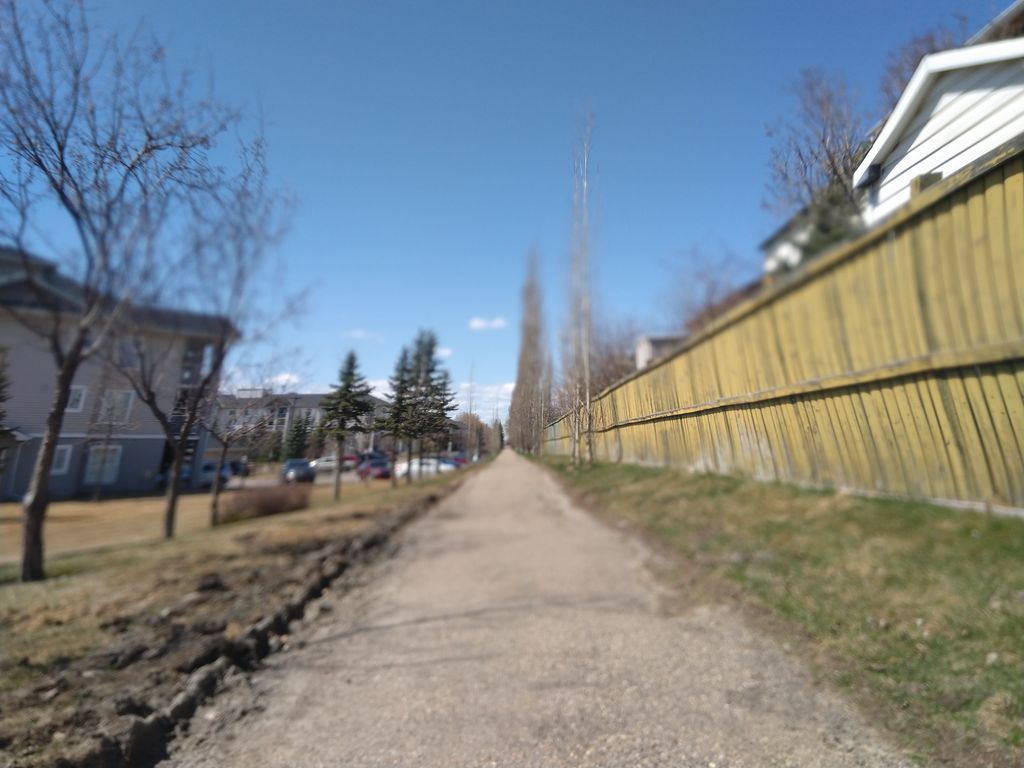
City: calgary